Field crop: maize
Growth stage: 1
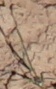
Species: lolium